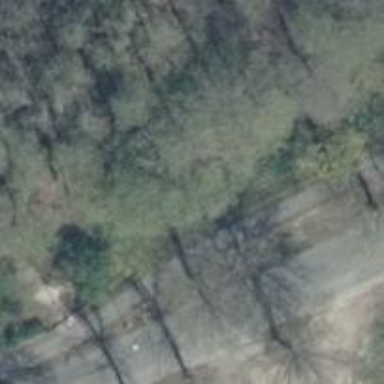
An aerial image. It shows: Asphalt cycleway.